四年级 · 度量几何学
锐角的度数小于 \$ \qquad \$度，大于 \$ \qquad \$度而小于 180 度的角叫做钝角, \$ \qquad \$度的角是直角, 1 个周角 $=$ \$ \qquad \$个平角 $=$ \$ \qquad \$个直角。
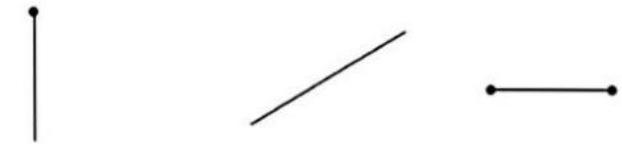
答案: $90 ; 90 ; 90 ; 2 ; 4$